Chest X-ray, PA view. Patient: 54 years old, sex M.
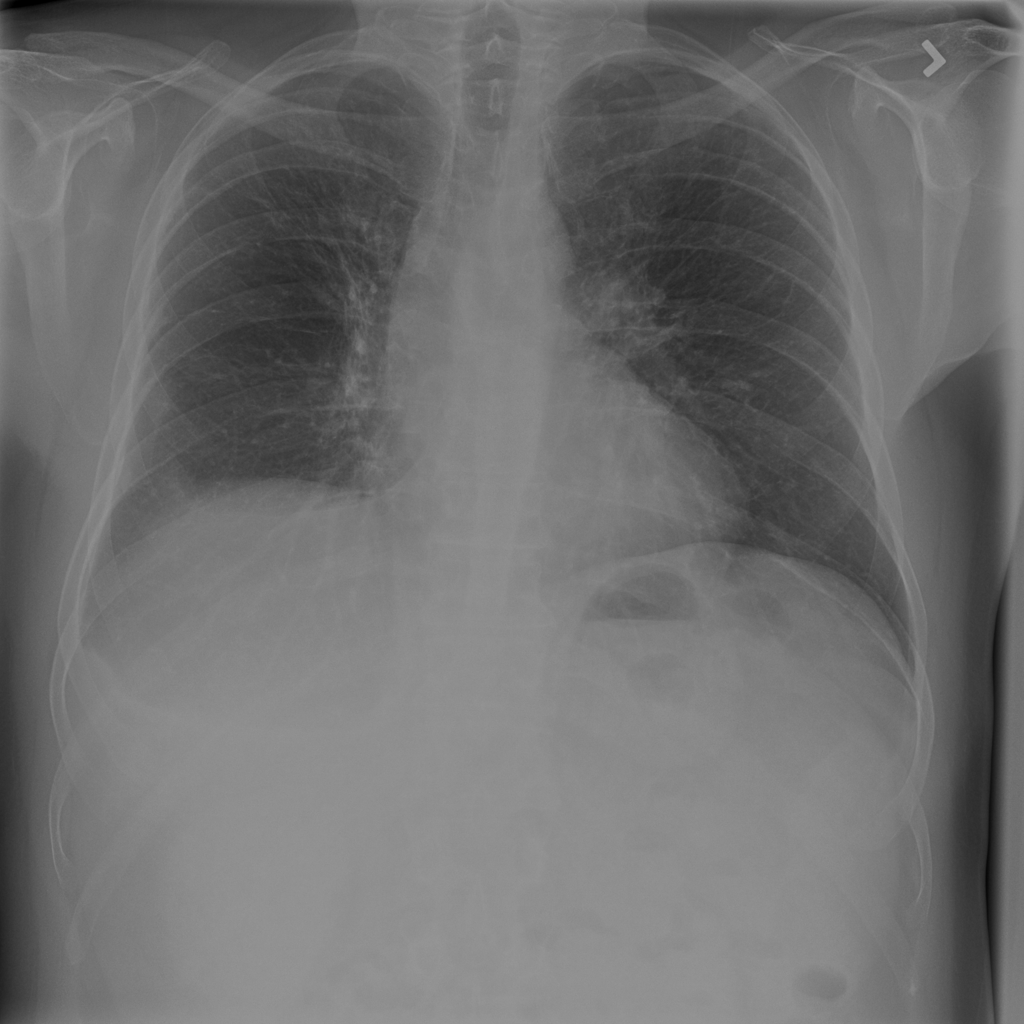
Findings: Atelectasis, Effusion